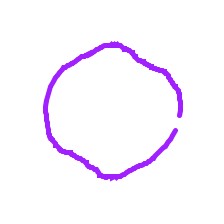
Shape: circle